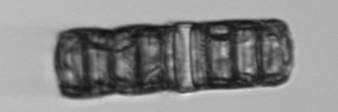
Label: Paralia_sulcata